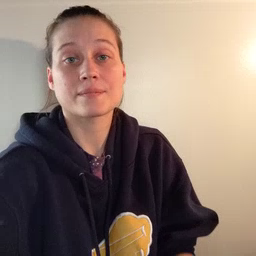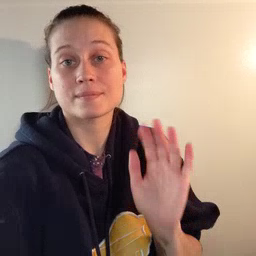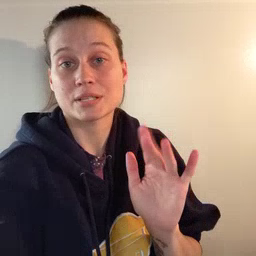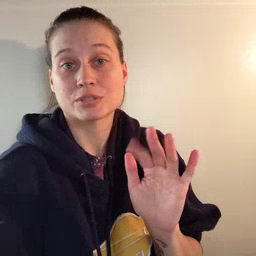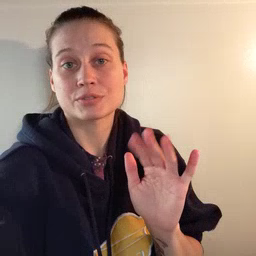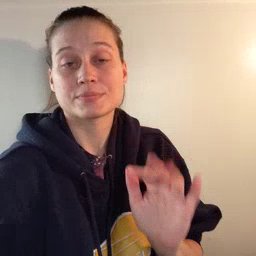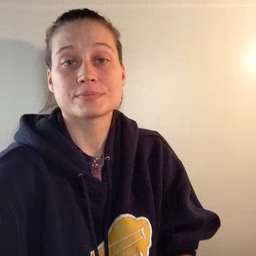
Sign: finger